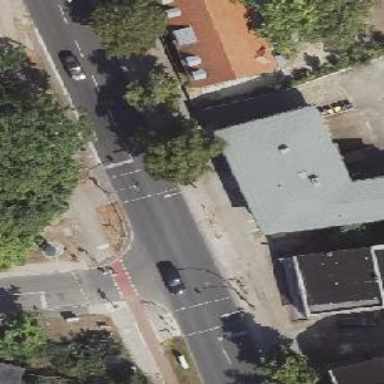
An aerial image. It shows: Road crossing with traffic signals.